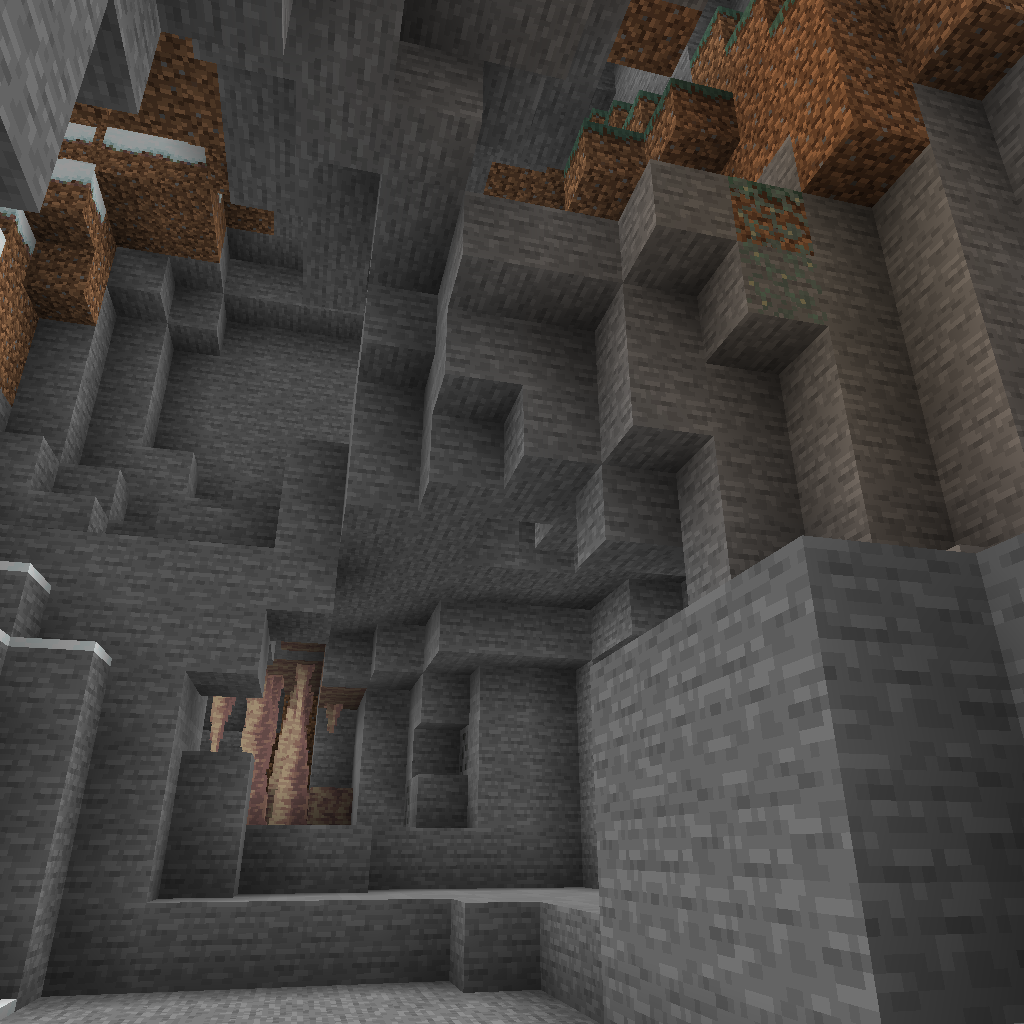
inside cave